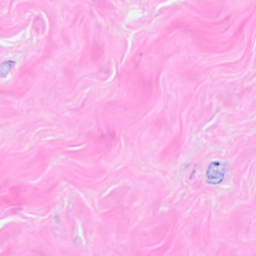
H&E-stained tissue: Breast